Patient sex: M
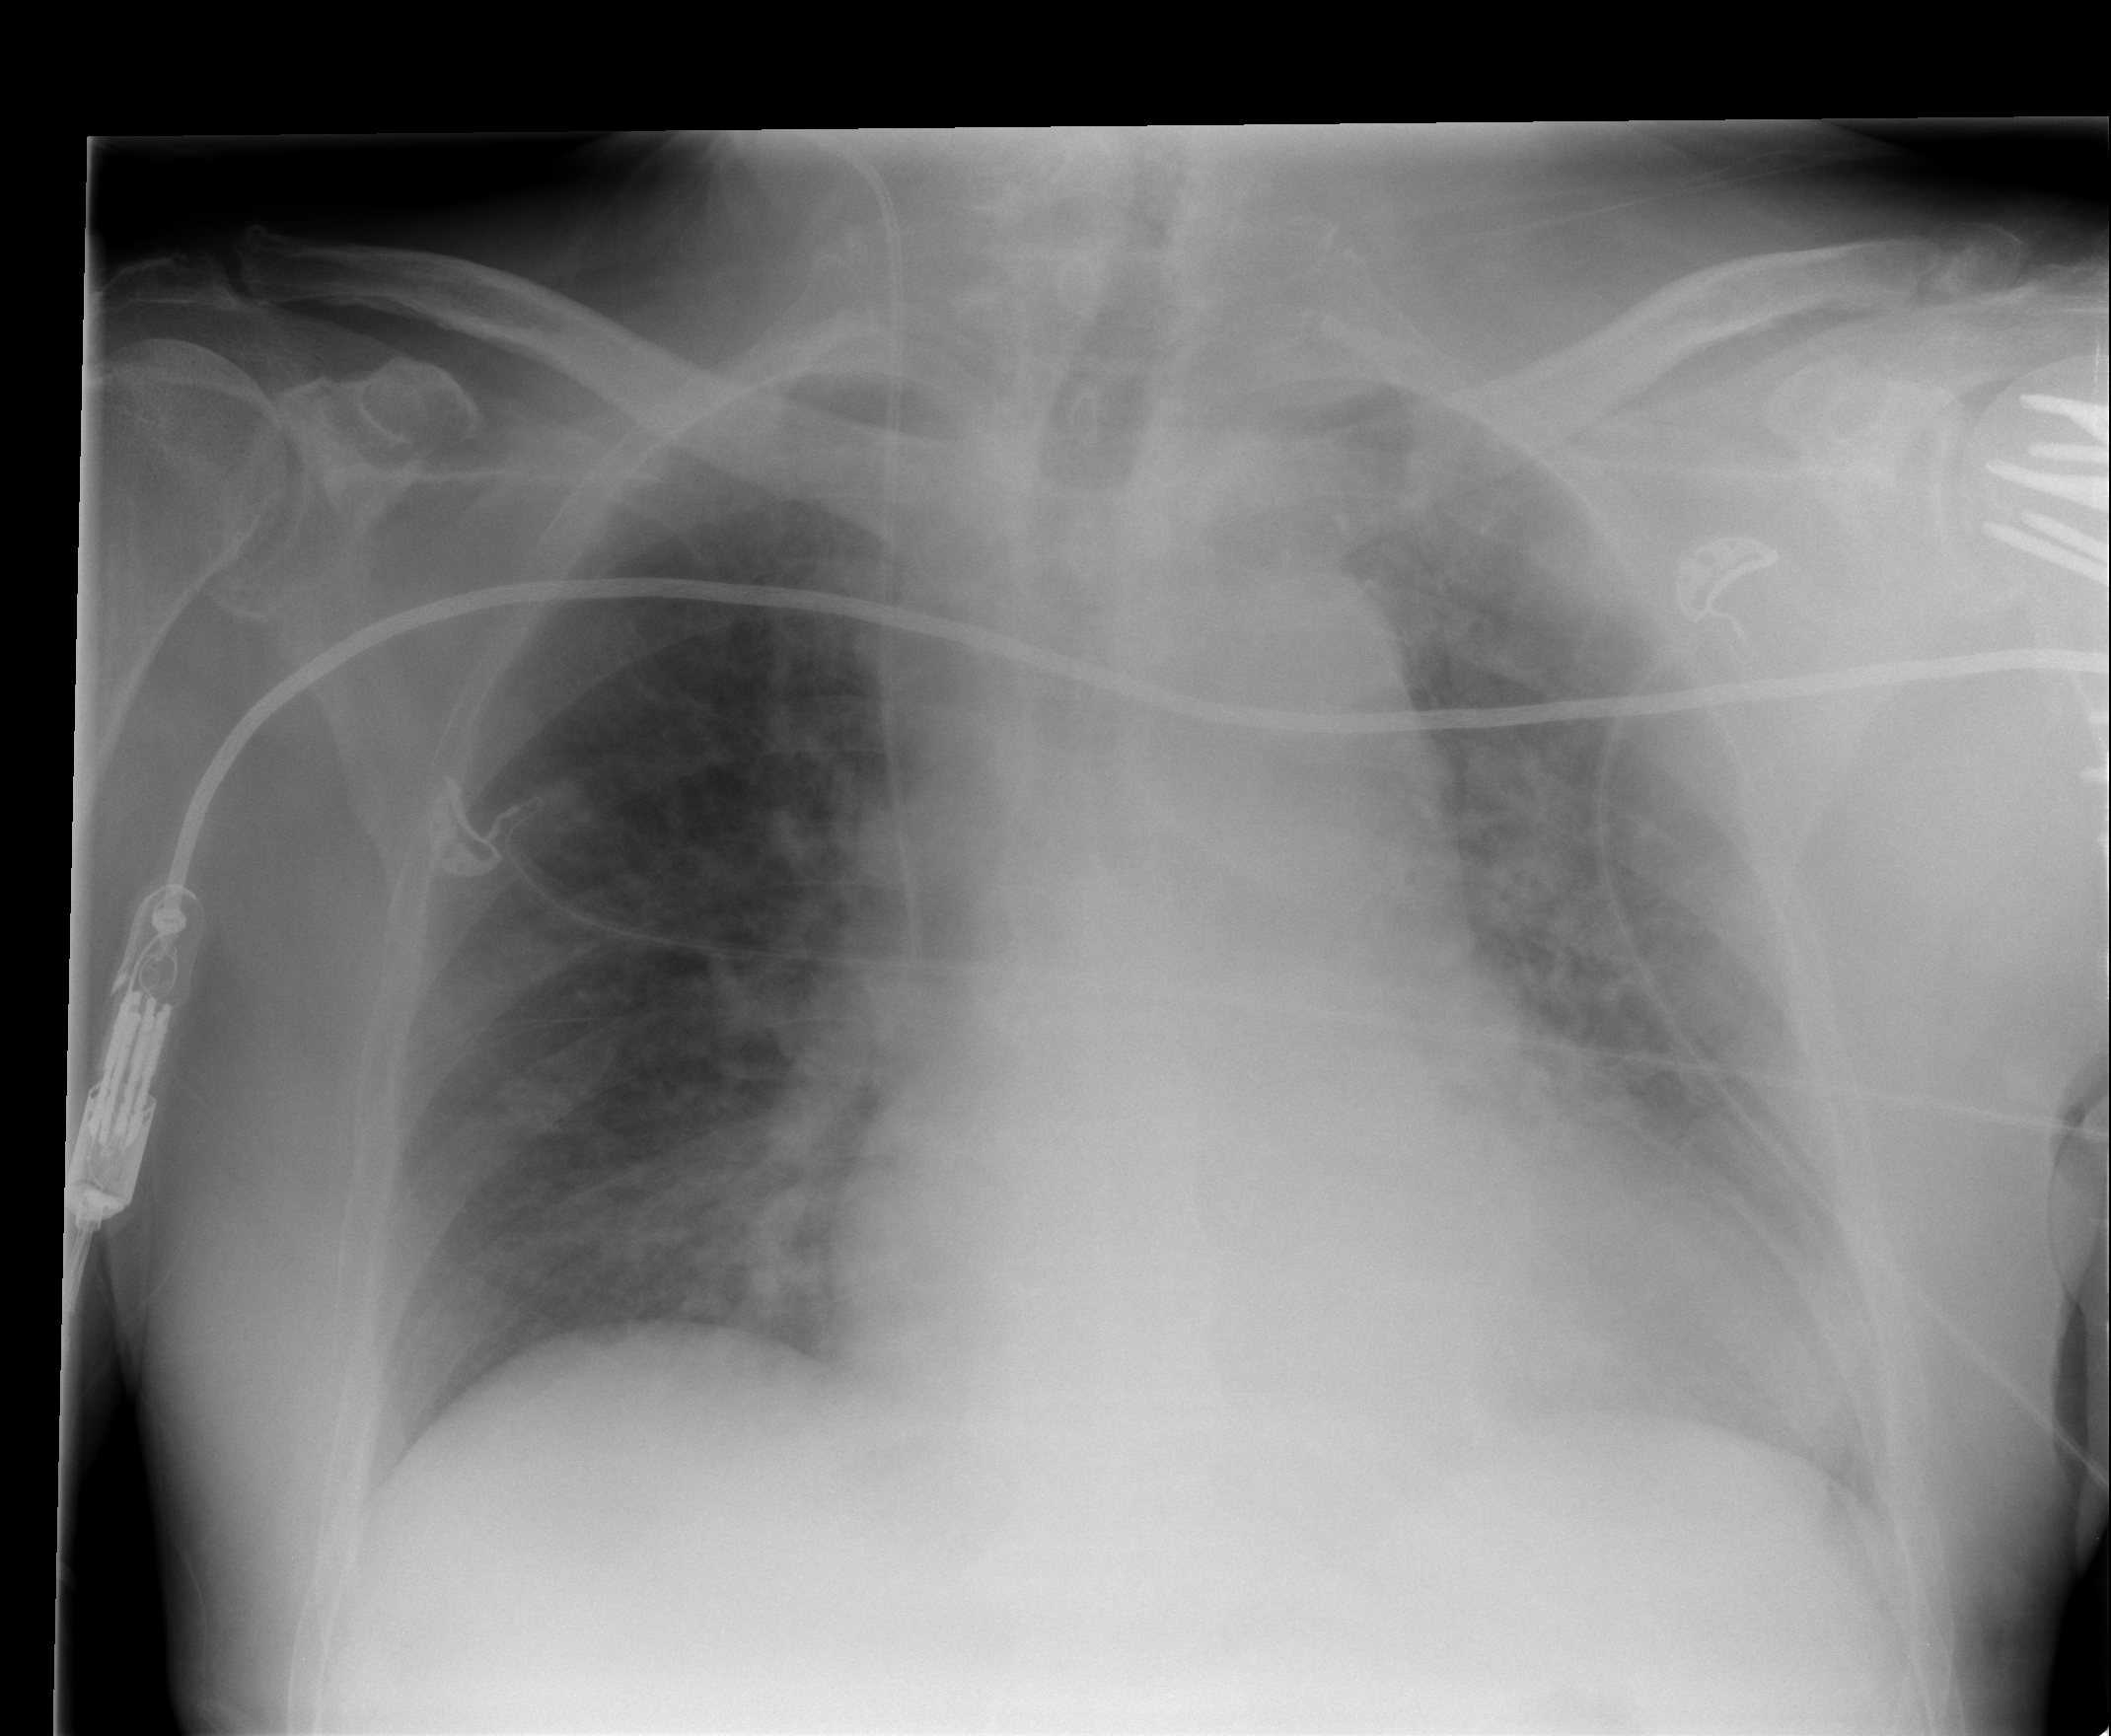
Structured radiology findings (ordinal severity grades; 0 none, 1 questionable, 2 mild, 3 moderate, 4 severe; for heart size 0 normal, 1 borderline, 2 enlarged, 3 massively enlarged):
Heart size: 2
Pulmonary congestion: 2
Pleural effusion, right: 0
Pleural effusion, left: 0
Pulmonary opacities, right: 0
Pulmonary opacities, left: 0
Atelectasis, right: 0
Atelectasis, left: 0